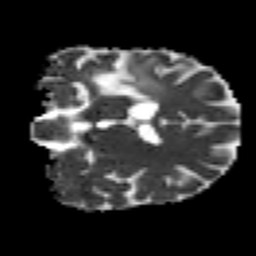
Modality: MD
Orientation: coronal
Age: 47
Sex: female
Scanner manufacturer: siemens
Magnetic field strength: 3 T
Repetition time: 7.3 s
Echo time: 0.087 s